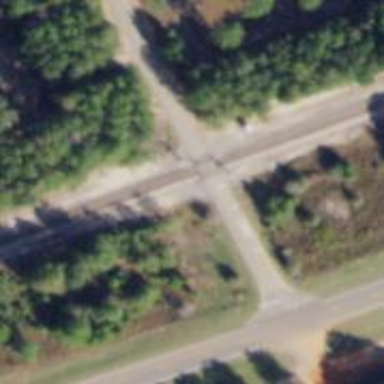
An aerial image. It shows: Level crossing on the railway with lights.